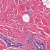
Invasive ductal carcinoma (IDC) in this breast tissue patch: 0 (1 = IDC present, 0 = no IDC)